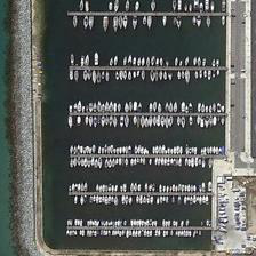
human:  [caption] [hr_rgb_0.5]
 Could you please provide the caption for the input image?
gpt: Many boats and yachts are on the coast.

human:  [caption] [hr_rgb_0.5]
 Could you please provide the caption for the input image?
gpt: There are many yachts and boats on the coast.

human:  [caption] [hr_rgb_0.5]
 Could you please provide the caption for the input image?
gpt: Yacht and yacht's coast

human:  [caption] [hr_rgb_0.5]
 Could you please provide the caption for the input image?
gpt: There are many yachts and boats on the shore.

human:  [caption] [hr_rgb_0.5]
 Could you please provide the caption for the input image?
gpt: Many yachts and boats are on the coast.